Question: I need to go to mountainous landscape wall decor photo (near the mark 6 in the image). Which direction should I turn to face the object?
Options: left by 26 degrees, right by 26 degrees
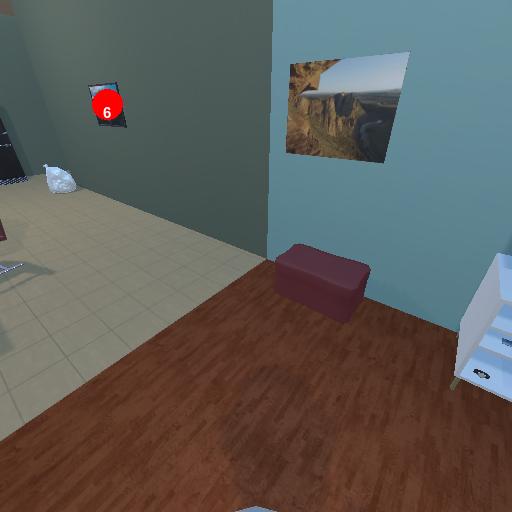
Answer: left by 26 degrees